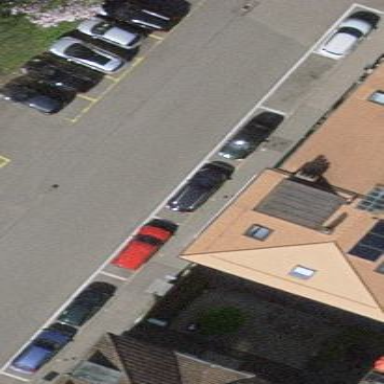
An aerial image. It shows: Parking available on the street side.